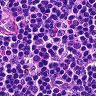
Metastatic tissue present: no